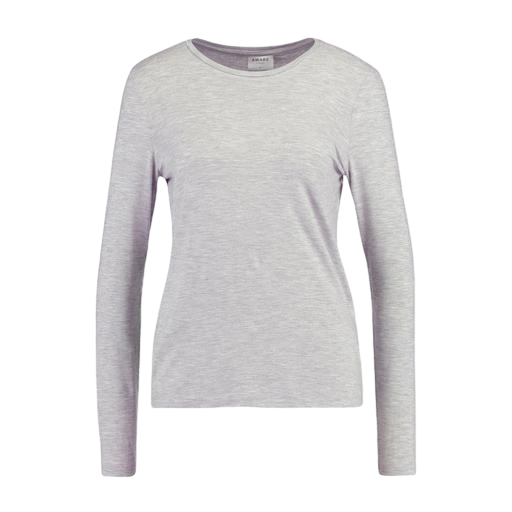
long sleeve tee, longsleeve t-shirt, long-sleeve t-shirt only macy, white background